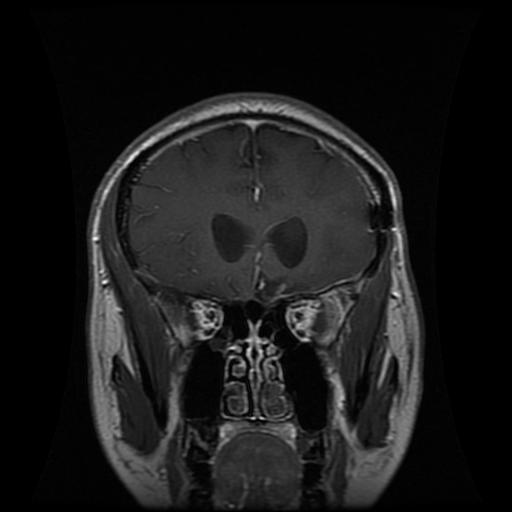
Label: glioma